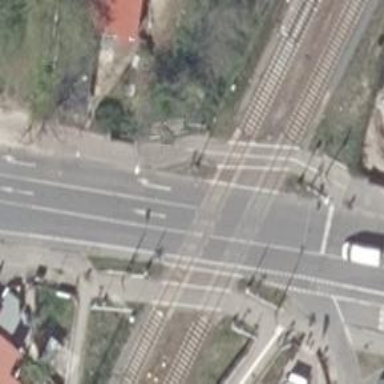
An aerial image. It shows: Level railway crossing with flashing lights. The barrier at the crossing is of the double half type.